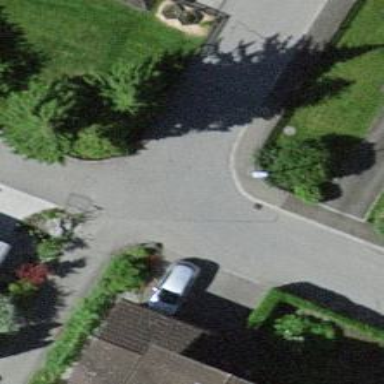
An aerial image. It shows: Service road with paved surface.